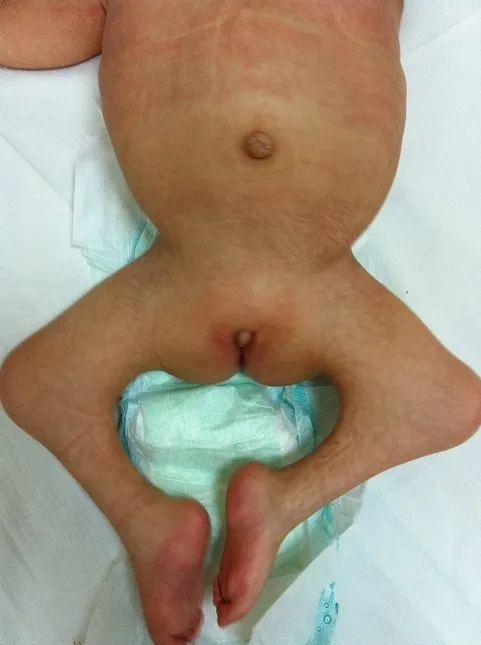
Frog abdomen, hypoplasia of labia majora, knee flexion contractures, equinovarus deformity.
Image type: medical_photograph (skin_photograph)